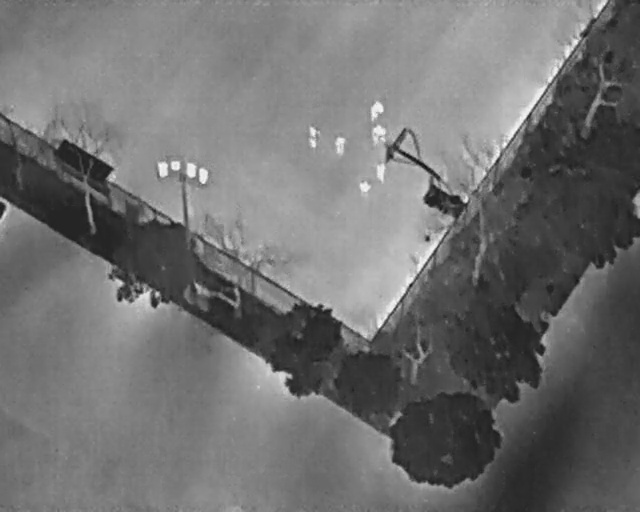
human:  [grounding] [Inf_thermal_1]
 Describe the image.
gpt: In the satellite image, there is  <ref>2 medium person </ref> <box>[[55, 35, 58, 37, 2], [57, 32, 61, 34, 2]]</box> located at center,  <ref>2 large person </ref> <box>[[57, 24, 60, 28, 2], [56, 19, 60, 22, 2]]</box> located at top,  <ref>2 medium person </ref> <box>[[51, 27, 54, 29, 2], [47, 25, 50, 28, 2]]</box> located at top.